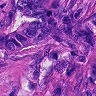
Metastatic tissue present: yes